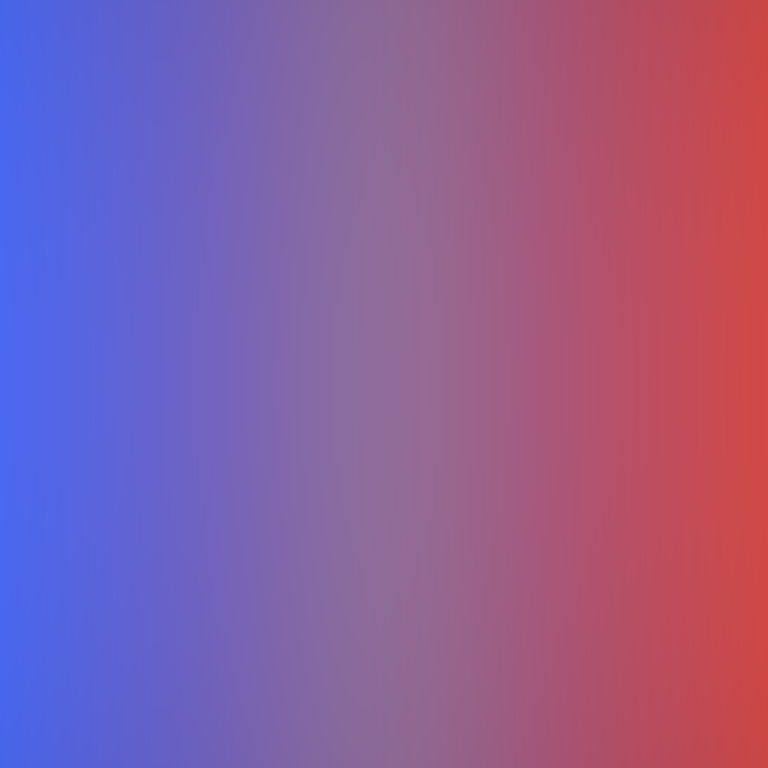
Abstract light effect, smooth gradient from blue to red, calm atmosphere, soft blend, no room, no furniture, no objects.